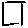
Label: square